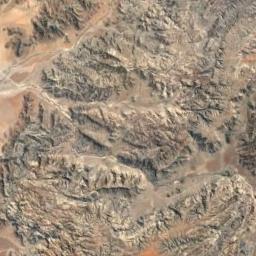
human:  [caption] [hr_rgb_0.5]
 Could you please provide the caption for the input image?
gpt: The mountain is uneven and rough .

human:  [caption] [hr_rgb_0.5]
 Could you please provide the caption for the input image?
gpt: The folded mountain consists of a number of small ridges and valleys .

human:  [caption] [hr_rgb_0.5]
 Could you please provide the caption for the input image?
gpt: Half of the area on this mountain is covered by vegetation .

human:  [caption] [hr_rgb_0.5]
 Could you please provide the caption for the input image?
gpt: The mountain is full of yellow soil .

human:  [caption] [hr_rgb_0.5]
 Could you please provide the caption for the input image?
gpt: There are some rocks and cracks on the brown mountain .